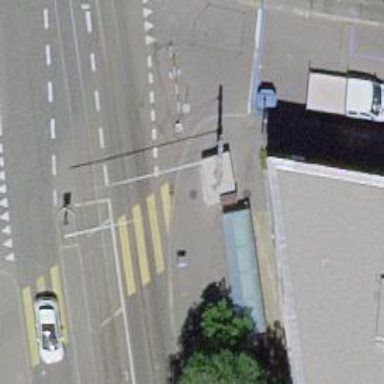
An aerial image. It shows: Tram crossing on the railway.